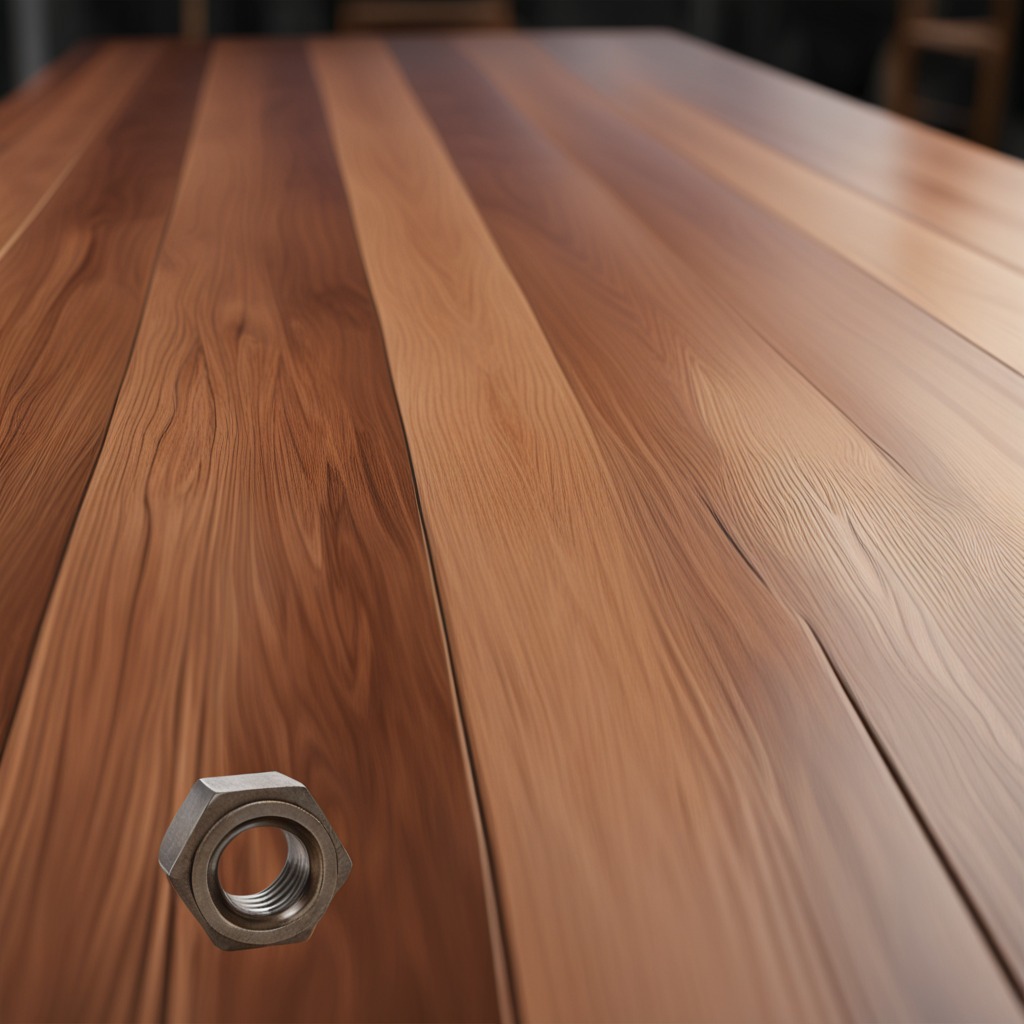
A metal nut is lying on the wooden table in a carpentry studio with rich wood textures side lighting.